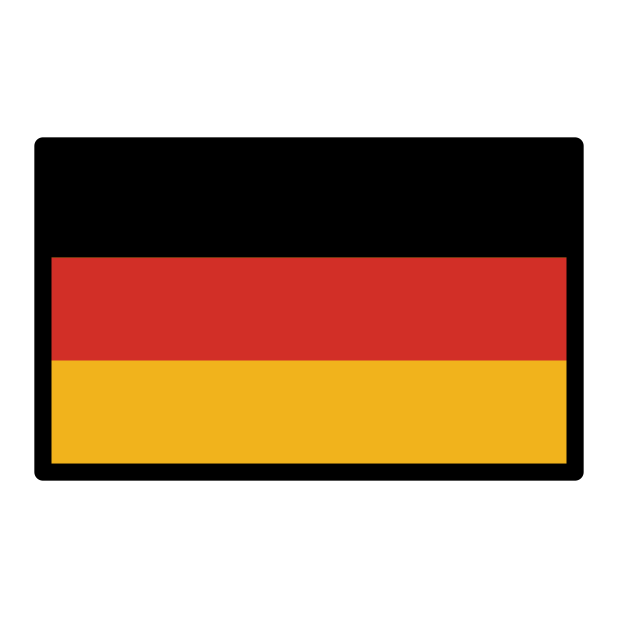
flag: Germany